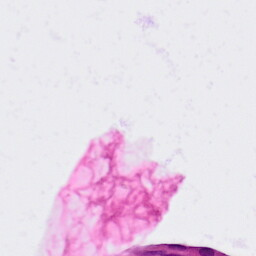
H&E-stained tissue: Lung